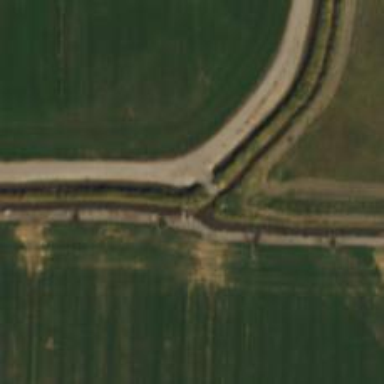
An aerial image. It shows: Culvert tunnel crossing over canal.